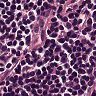
Metastatic tissue present: no